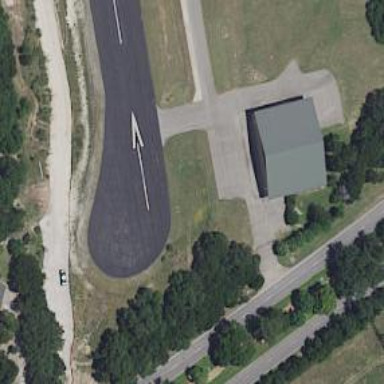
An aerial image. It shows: Asphalt runway at the airport.